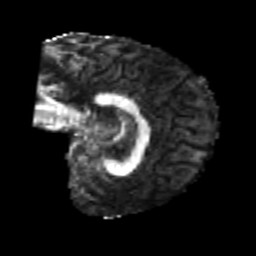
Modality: FA
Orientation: sagittal
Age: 25
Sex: female
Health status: healthy
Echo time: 0.074 s